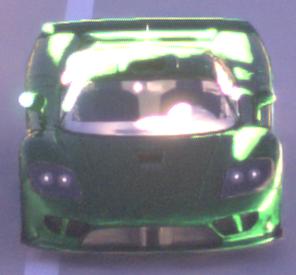
Make: Saleen
Model: S7
Detailed model: -
Model produced from: 2000
Model produced until: 2008
Doors: 2
Color: green
Road condition: dry road
Daytime: sunrise or sunset
Contrast: low contrast